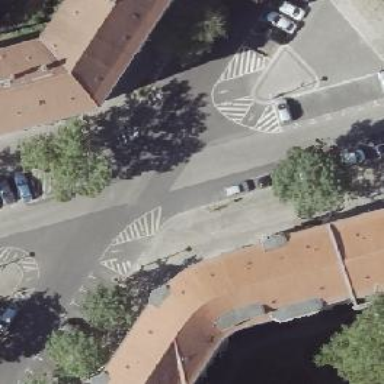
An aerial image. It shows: Unmarked crossing on the road.